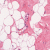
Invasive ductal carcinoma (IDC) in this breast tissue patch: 0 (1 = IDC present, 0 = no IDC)